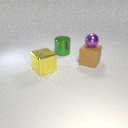
large yellow metal cube to the left of large green metal cylinder